Field crop: maize
Growth stage: 2
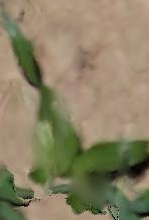
Species: maize